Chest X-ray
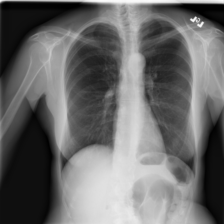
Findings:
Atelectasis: negative
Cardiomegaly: negative
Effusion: negative
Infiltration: negative
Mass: negative
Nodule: negative
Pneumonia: negative
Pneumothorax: negative
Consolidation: negative
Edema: negative
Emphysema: negative
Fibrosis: negative
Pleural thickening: negative
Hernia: negative